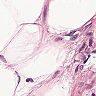
Metastatic tissue present: no